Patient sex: M
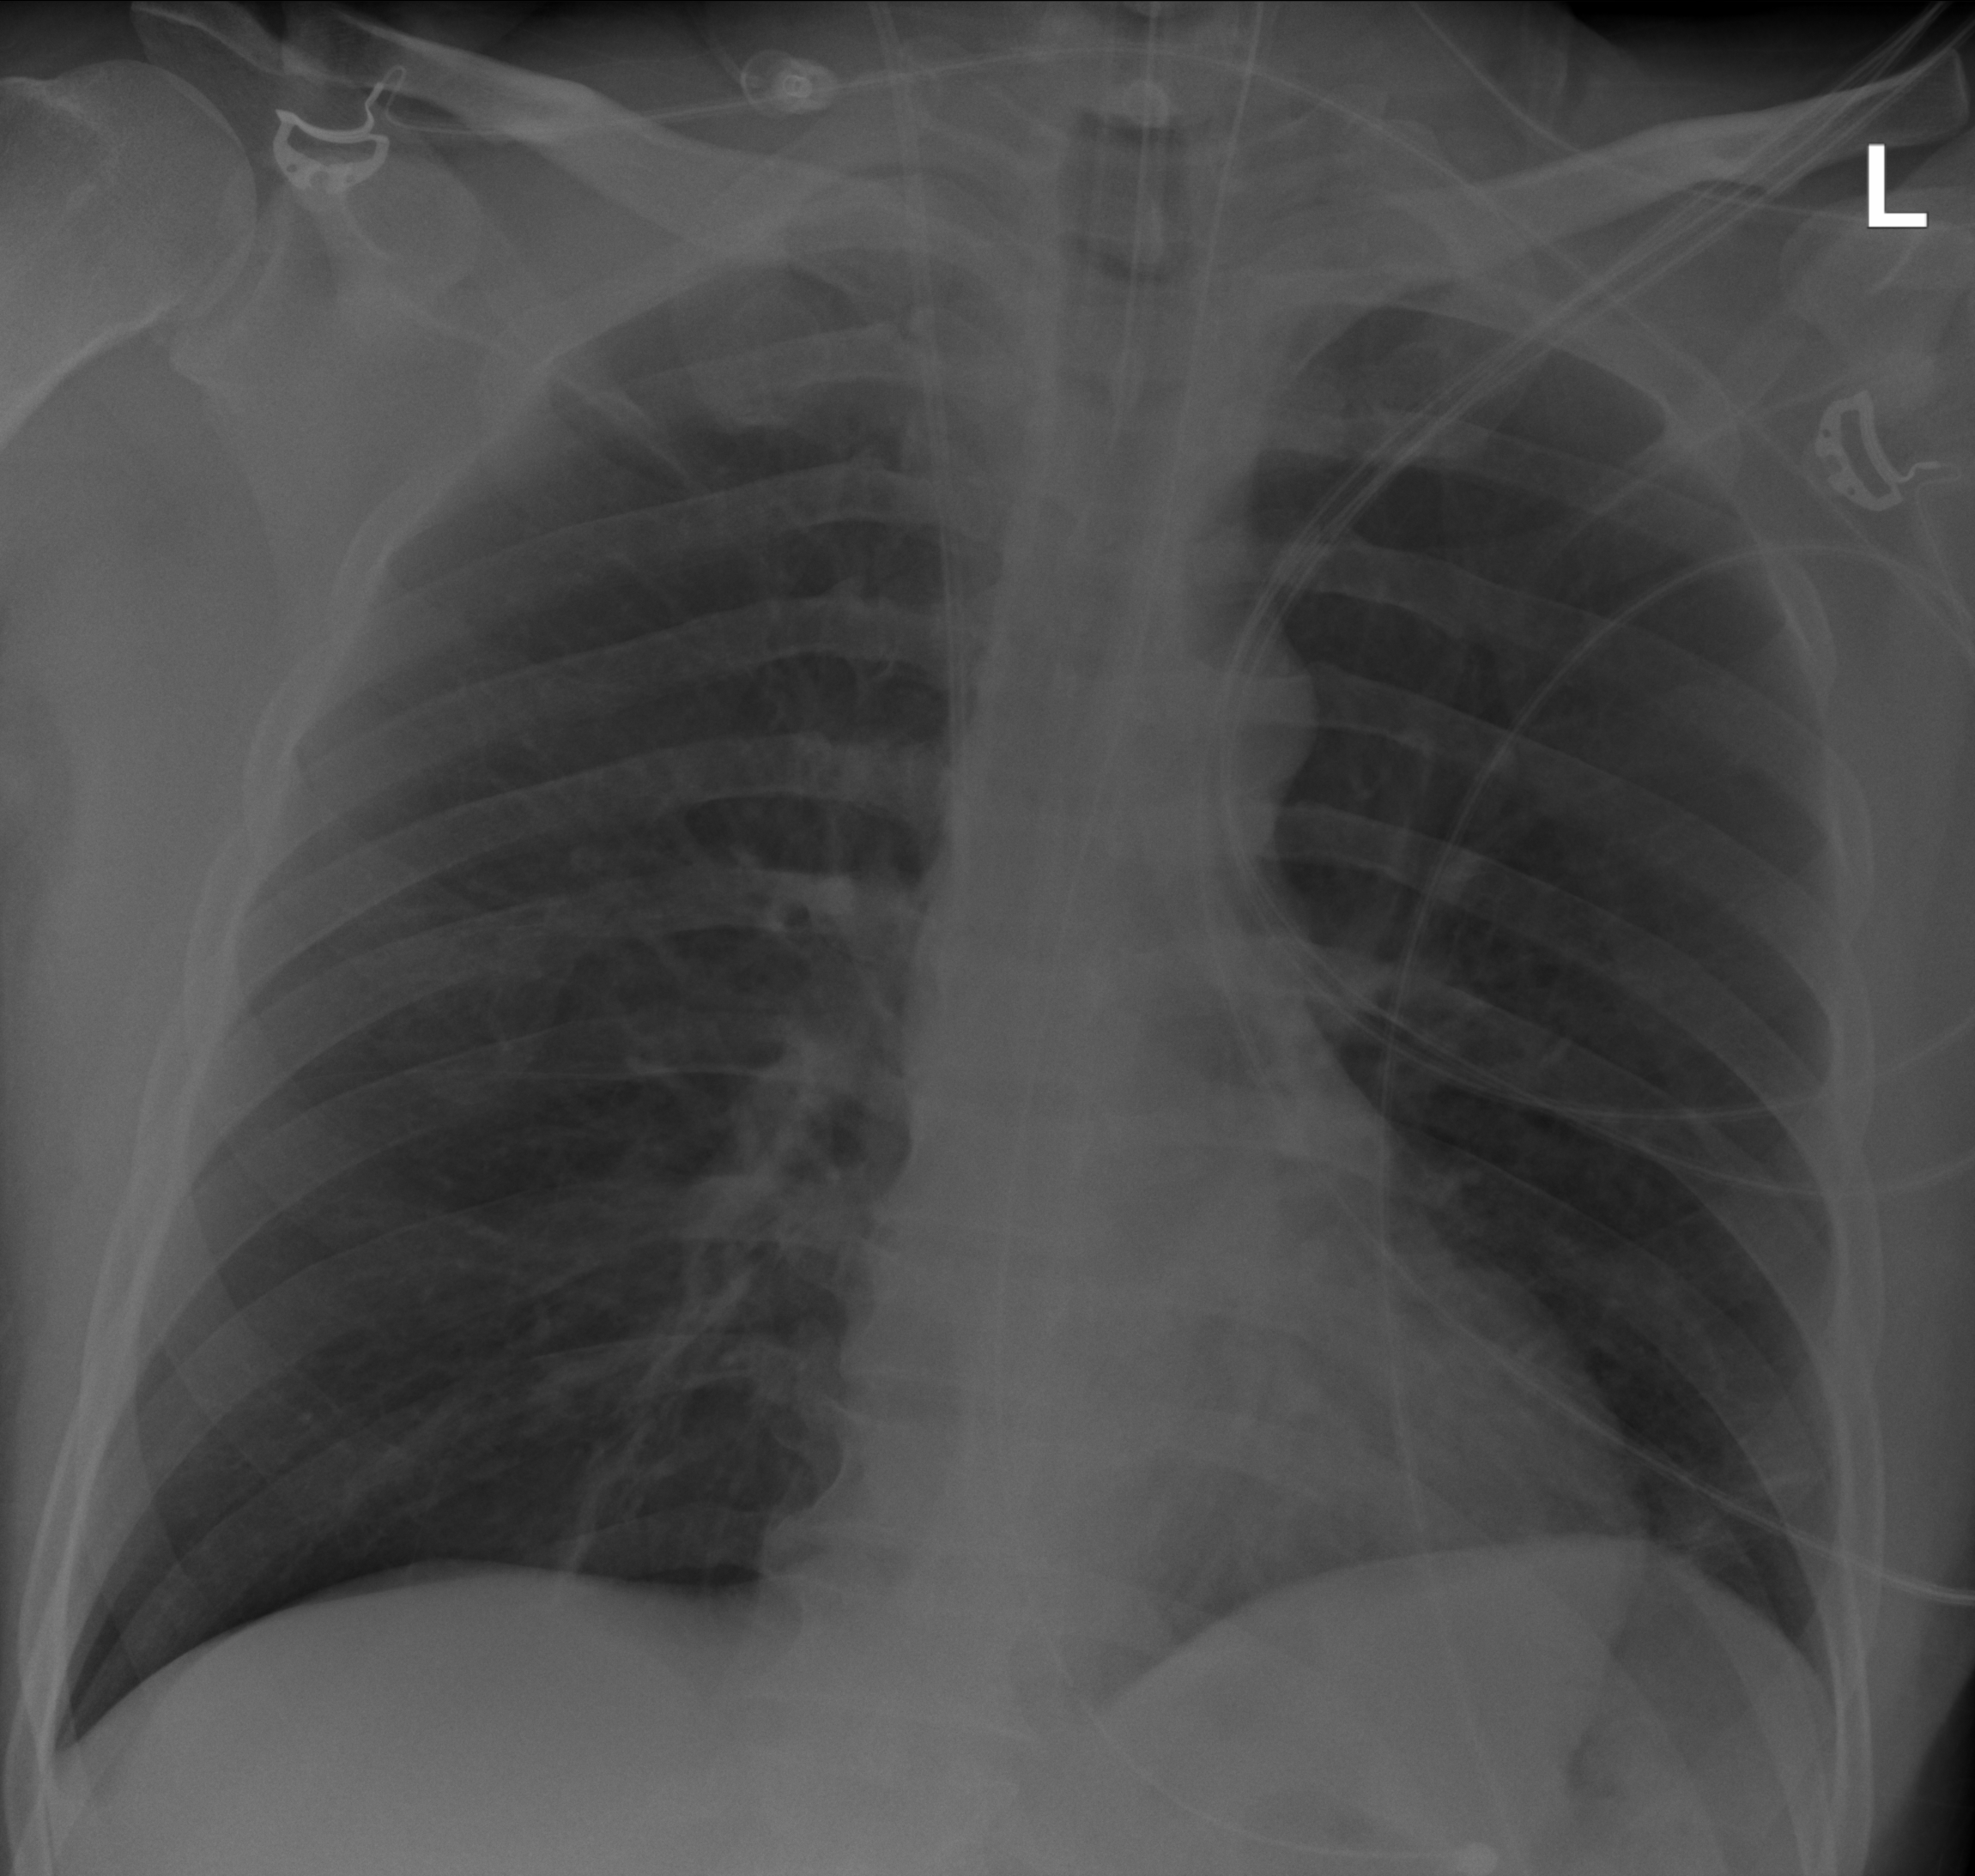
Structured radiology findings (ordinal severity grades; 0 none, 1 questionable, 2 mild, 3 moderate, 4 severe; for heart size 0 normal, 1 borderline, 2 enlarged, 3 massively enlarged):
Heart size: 0
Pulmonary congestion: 0
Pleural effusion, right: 2
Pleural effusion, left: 0
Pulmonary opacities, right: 0
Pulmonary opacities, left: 0
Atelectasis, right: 2
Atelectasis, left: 2